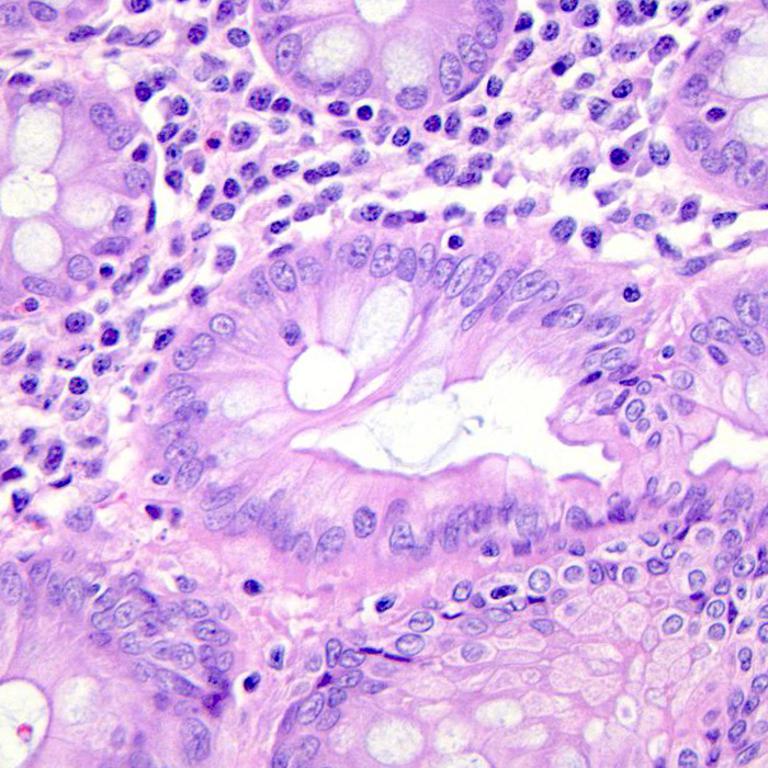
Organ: colon
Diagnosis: benign